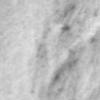
Label: no_change